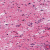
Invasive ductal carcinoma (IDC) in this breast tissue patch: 0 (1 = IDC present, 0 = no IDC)